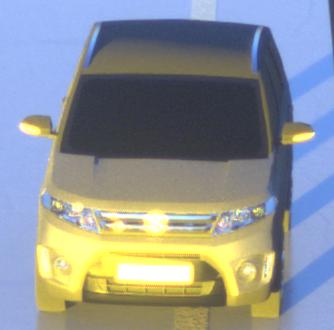
Make: Suzuki
Model: Vitara 1.6
Detailed model: Vitara (LY)
Model produced from: 2015/04
Model produced until: 2018/08
Doors: 5
Color: gray
Road condition: wet road
Daytime: sunrise or sunset
Contrast: high contrast